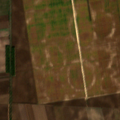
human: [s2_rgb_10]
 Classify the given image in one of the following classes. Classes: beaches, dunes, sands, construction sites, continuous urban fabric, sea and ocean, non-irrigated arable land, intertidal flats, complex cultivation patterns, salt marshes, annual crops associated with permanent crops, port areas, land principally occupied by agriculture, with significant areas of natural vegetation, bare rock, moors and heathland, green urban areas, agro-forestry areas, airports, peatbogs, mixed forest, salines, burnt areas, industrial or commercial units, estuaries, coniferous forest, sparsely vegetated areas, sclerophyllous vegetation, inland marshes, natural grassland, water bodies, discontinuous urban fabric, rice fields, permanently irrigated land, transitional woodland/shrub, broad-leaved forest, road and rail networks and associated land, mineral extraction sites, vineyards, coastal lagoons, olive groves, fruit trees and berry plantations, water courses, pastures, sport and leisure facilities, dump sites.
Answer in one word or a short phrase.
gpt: non-irrigated arable land